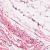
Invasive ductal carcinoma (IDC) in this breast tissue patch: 0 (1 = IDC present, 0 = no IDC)